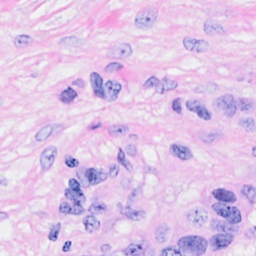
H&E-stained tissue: Breast